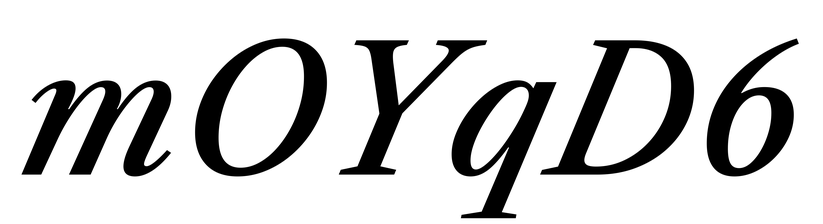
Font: LibreCaslonText-Italic_Medium_Italic